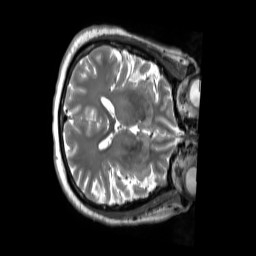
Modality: T2w
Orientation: axial
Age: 58
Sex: male
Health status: ill
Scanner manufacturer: siemens
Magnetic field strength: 3 T
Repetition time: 2.8 s
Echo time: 0.326 s